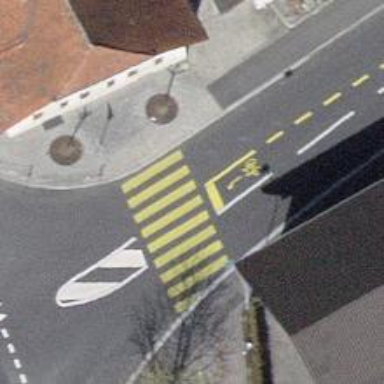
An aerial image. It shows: Uncontrolled zebra crossing on the road.